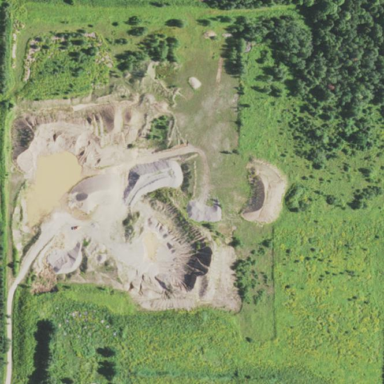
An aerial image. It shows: Quarry area.